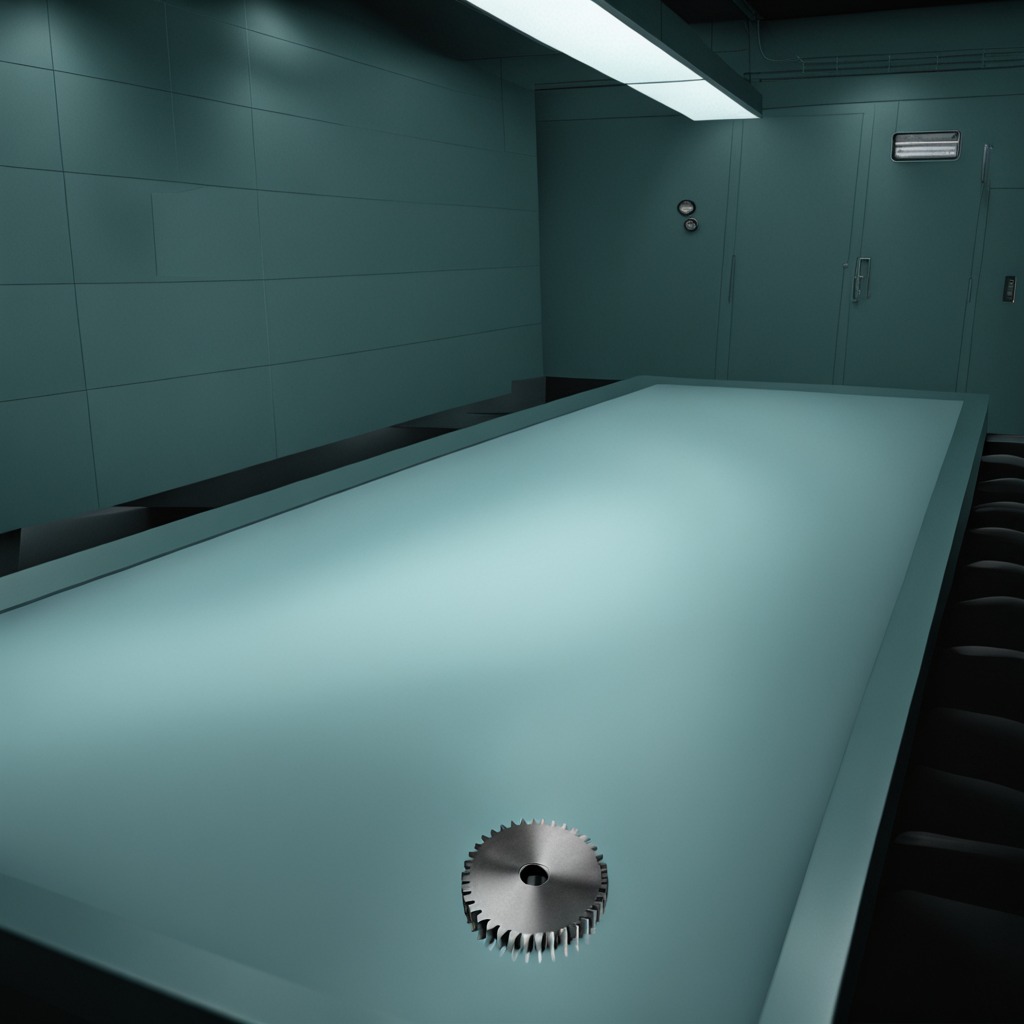
A steel gear with teeth is lying on a clean empty table in a railway signal maintenance room lit by harsh overhead fluorescents.